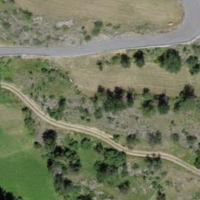
EUNIS habitat code: 26
Species observed at this site:
Prunus spinosa